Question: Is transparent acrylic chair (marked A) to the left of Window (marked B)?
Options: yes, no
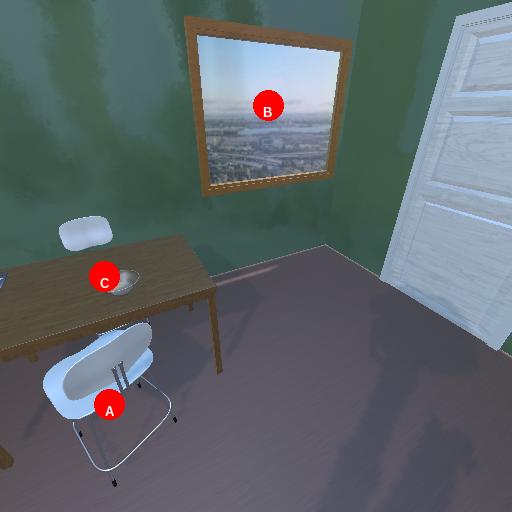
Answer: yes